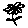
Label: flower